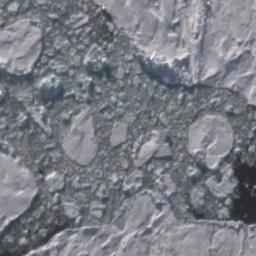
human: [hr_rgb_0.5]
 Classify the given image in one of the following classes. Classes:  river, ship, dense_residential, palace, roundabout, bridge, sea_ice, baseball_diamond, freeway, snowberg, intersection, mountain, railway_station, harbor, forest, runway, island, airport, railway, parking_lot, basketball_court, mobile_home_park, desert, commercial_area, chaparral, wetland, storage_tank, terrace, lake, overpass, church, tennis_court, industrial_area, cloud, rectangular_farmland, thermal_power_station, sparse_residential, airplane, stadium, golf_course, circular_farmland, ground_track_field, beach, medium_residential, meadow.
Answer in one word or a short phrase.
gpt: sea_ice